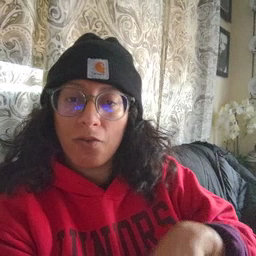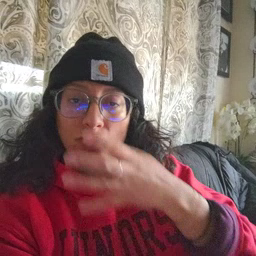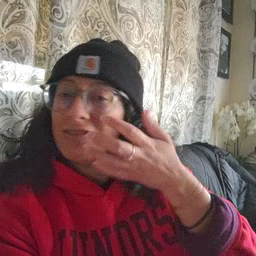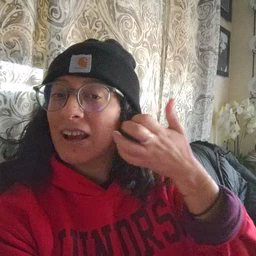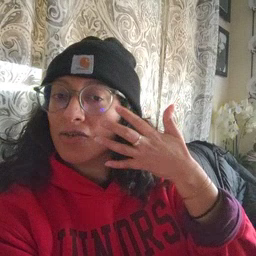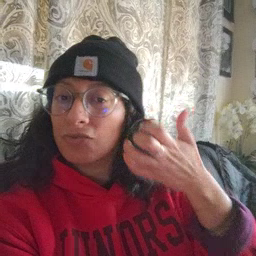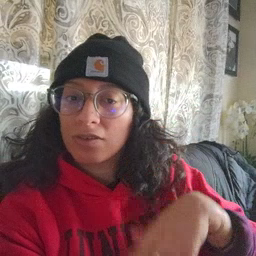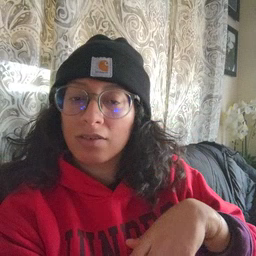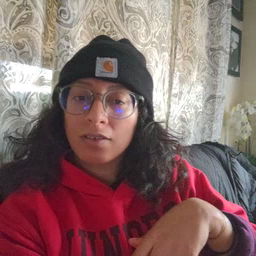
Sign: tiger